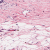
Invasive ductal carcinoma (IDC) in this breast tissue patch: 0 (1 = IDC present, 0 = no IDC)